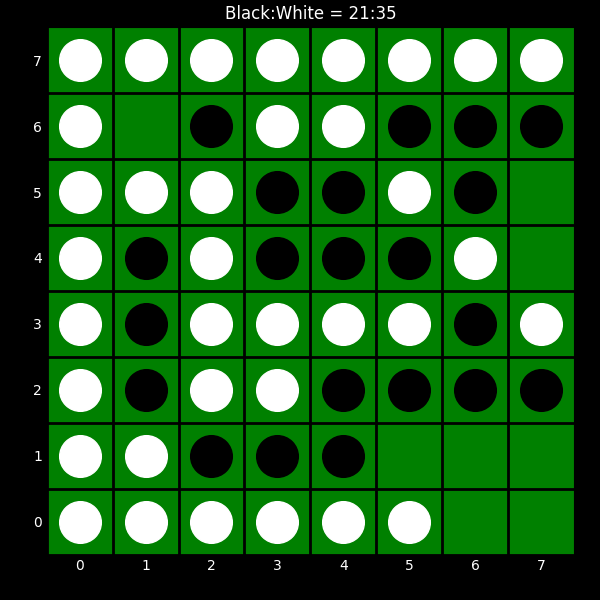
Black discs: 21
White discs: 35